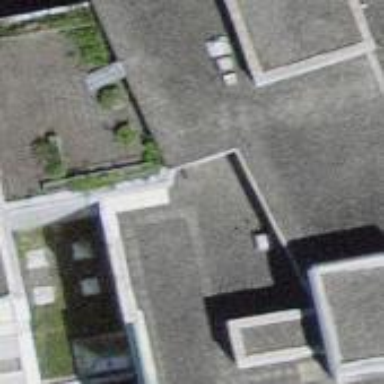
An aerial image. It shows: Industrial building with flat grey roof.